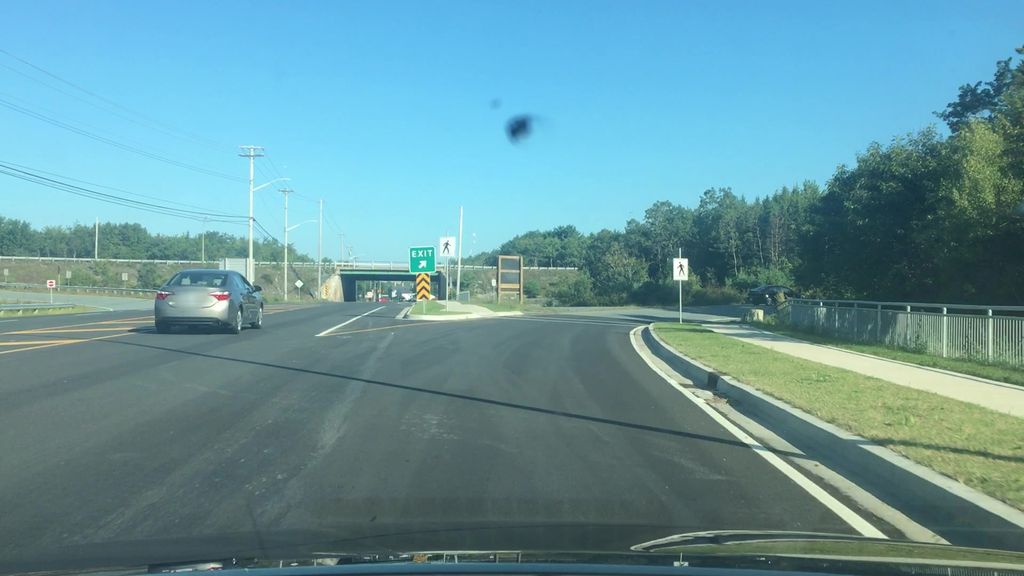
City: halifax